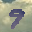
Label: 9